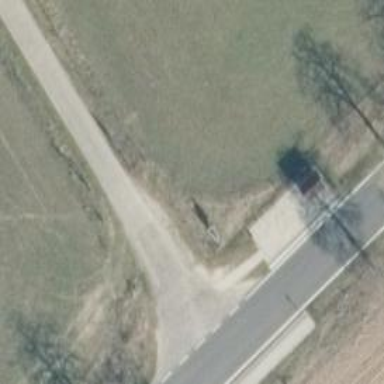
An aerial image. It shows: Unclassified road with concrete surface.